Question:
if the reference is a new place in memory does it contain the reference of the object it is bounded to
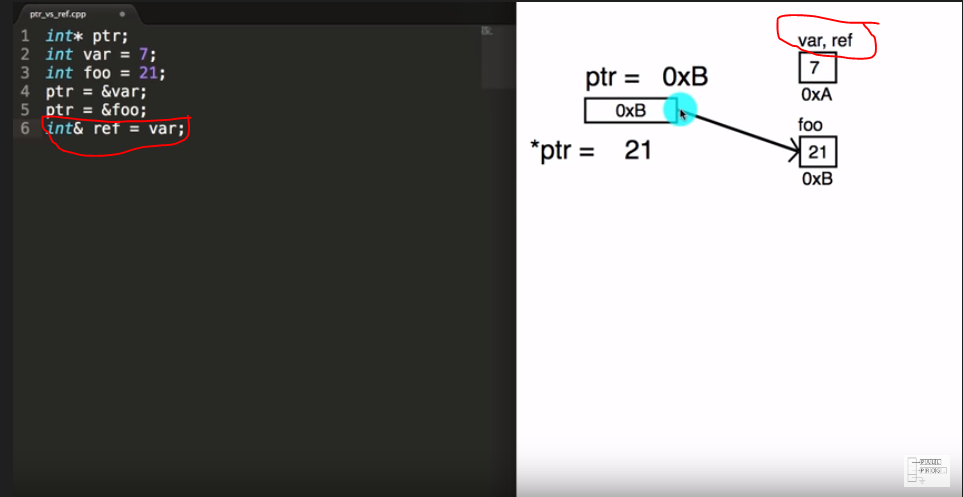
Answer: 'refernces' are variables that will always point to the address of the object they are bound to.
In C++, it's unclear if they are actually implemented to hold two separate addresses. However, it is the intention of the language that you should believe that they share the same place in memory.
'''
int a = 5;
int &b = a;
cout << "a: " << &a << '
';
cout << "b: " << &b << '
';
----------
a: 0x29fef8
b: 0x29fef8
'''